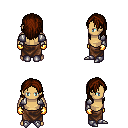
a pixel art fantasy rpg character, male body template, human, tanned skin, steel arm armor, robe skirt, brown long hairstyle, gold gloves, metal boots, four views (front, back, left, right), 2x2 character sprite sheet, small pixel art, hard edges, no anti-aliasing